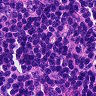
Metastatic tissue present: no